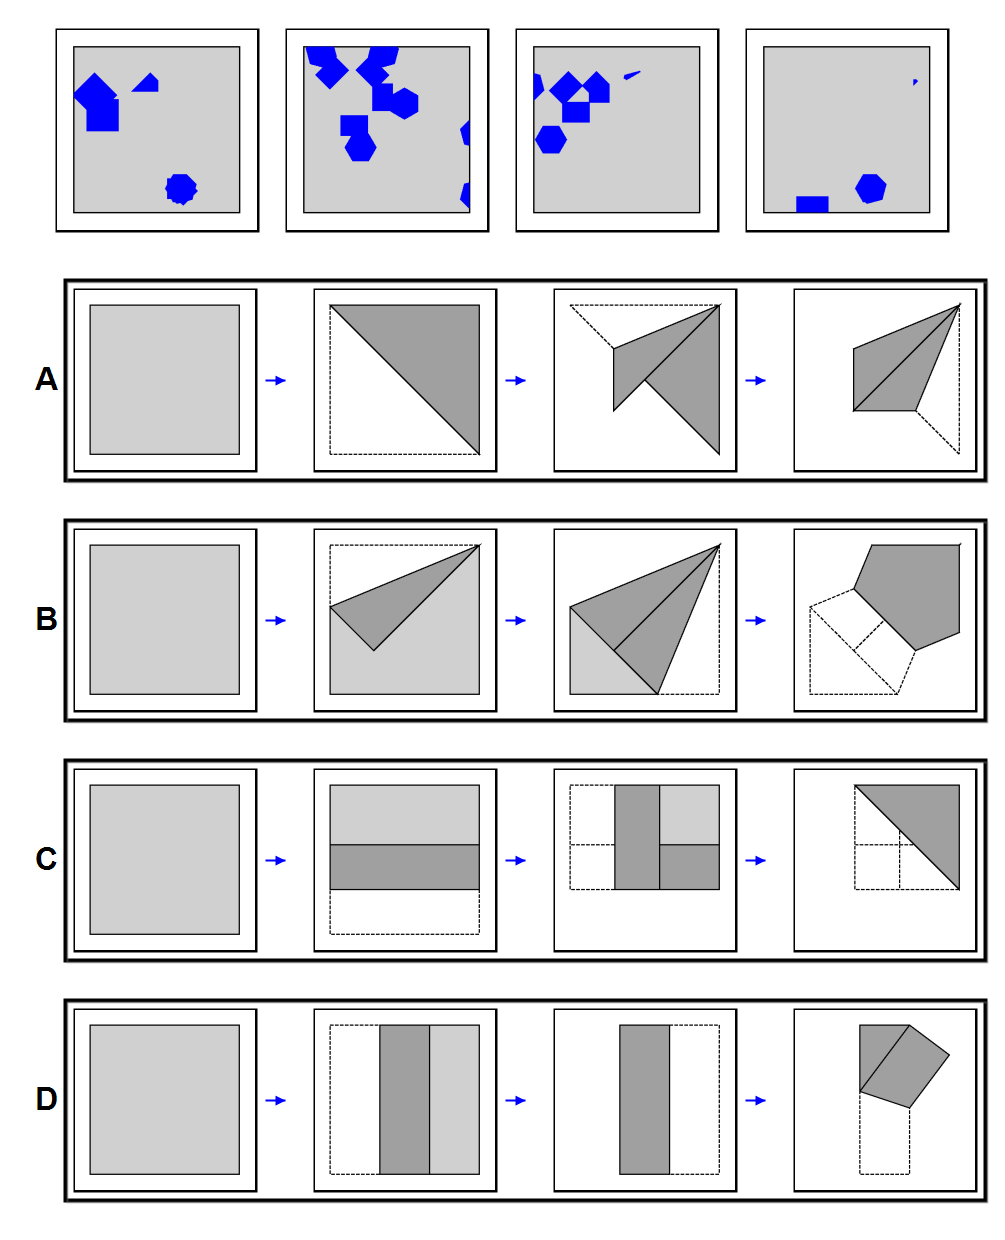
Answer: B